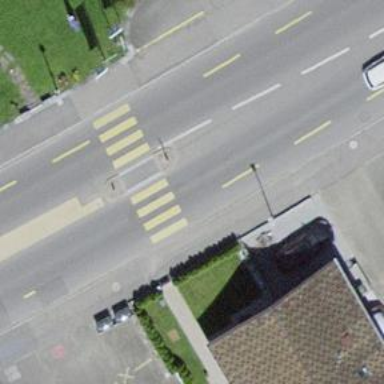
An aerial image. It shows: Zebra crossing on the road.